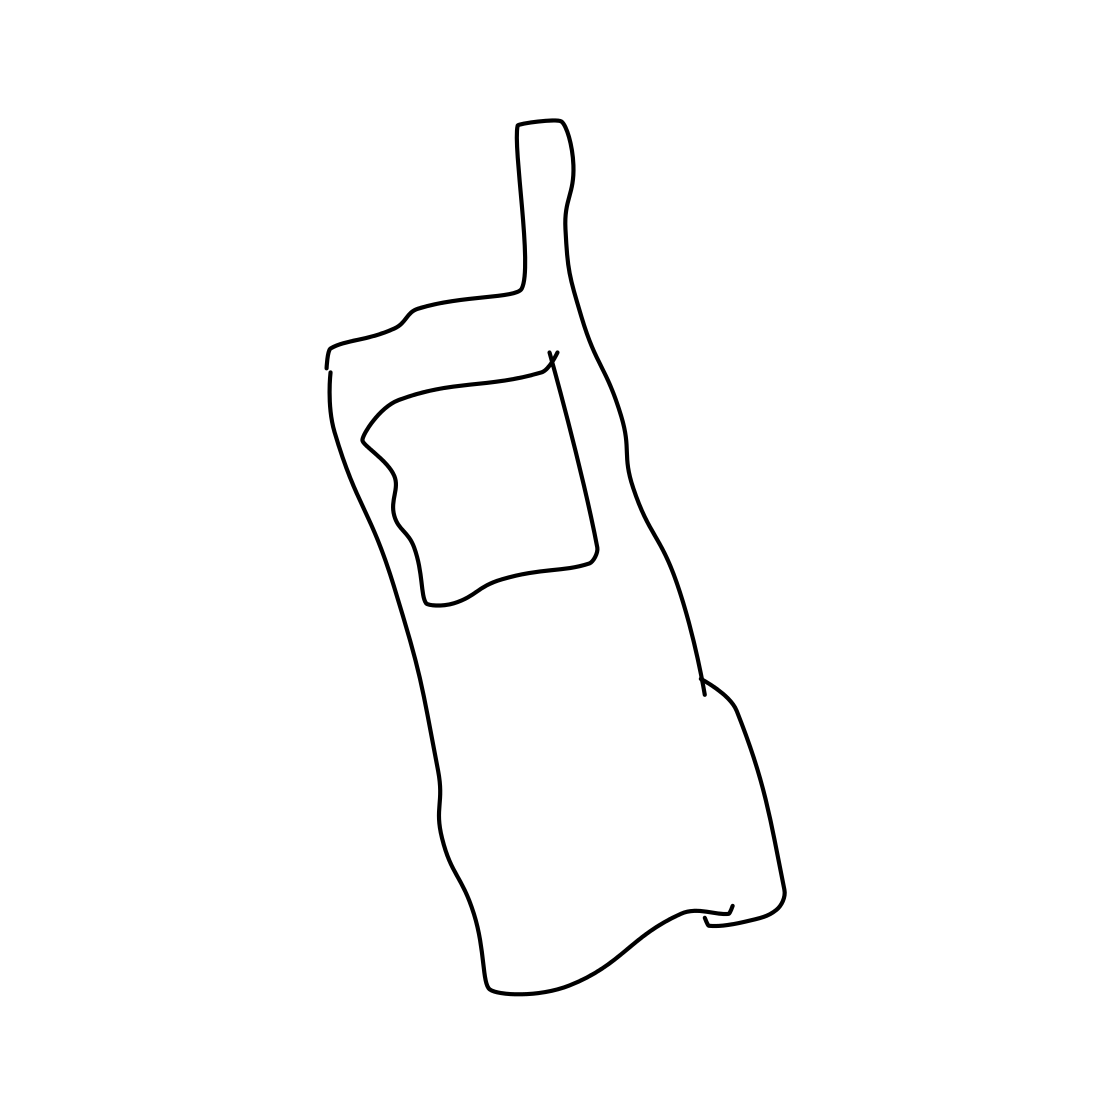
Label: cell phone